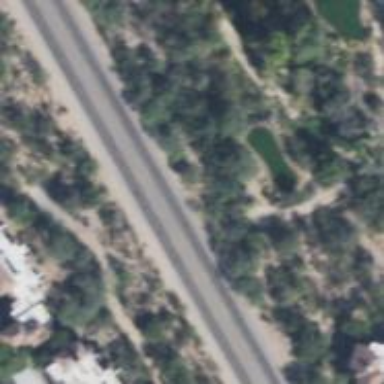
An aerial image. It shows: Path for both road and golf.